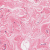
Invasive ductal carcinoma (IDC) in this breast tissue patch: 0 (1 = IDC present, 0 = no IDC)